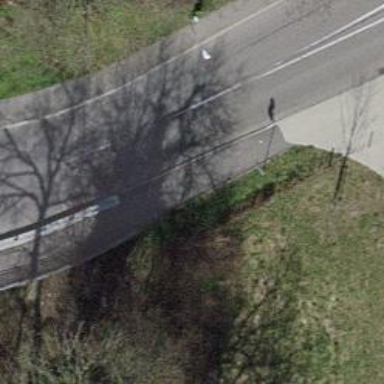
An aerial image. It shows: Tertiary road with asphalt surface and sidewalk on the left side.